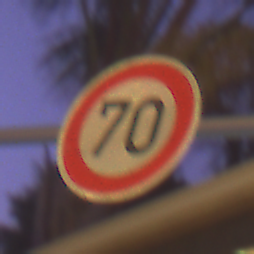
Verkehrszeichen: Geschwindigkeit70
Umgebung: Outdoor, Urban
Tageszeit: Night
Wetter: Clear
Licht: Artificial
Jahreszeit: NotSpecified
Kontrast: HighContrast